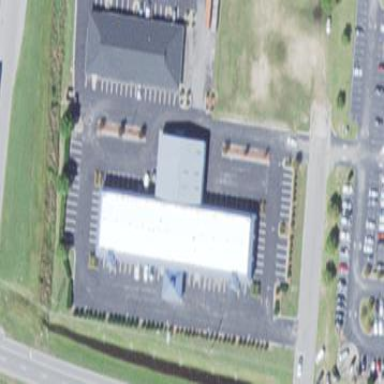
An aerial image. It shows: Hotel building.